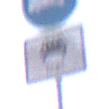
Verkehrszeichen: MehrfachbesetzePersonenkraftwagenFrei
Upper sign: Busssonderstreifen
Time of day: SunriseSunset
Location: Outdoor (Suburban)
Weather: PartlyCloudy
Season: NotSpecified
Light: Natural